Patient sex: F
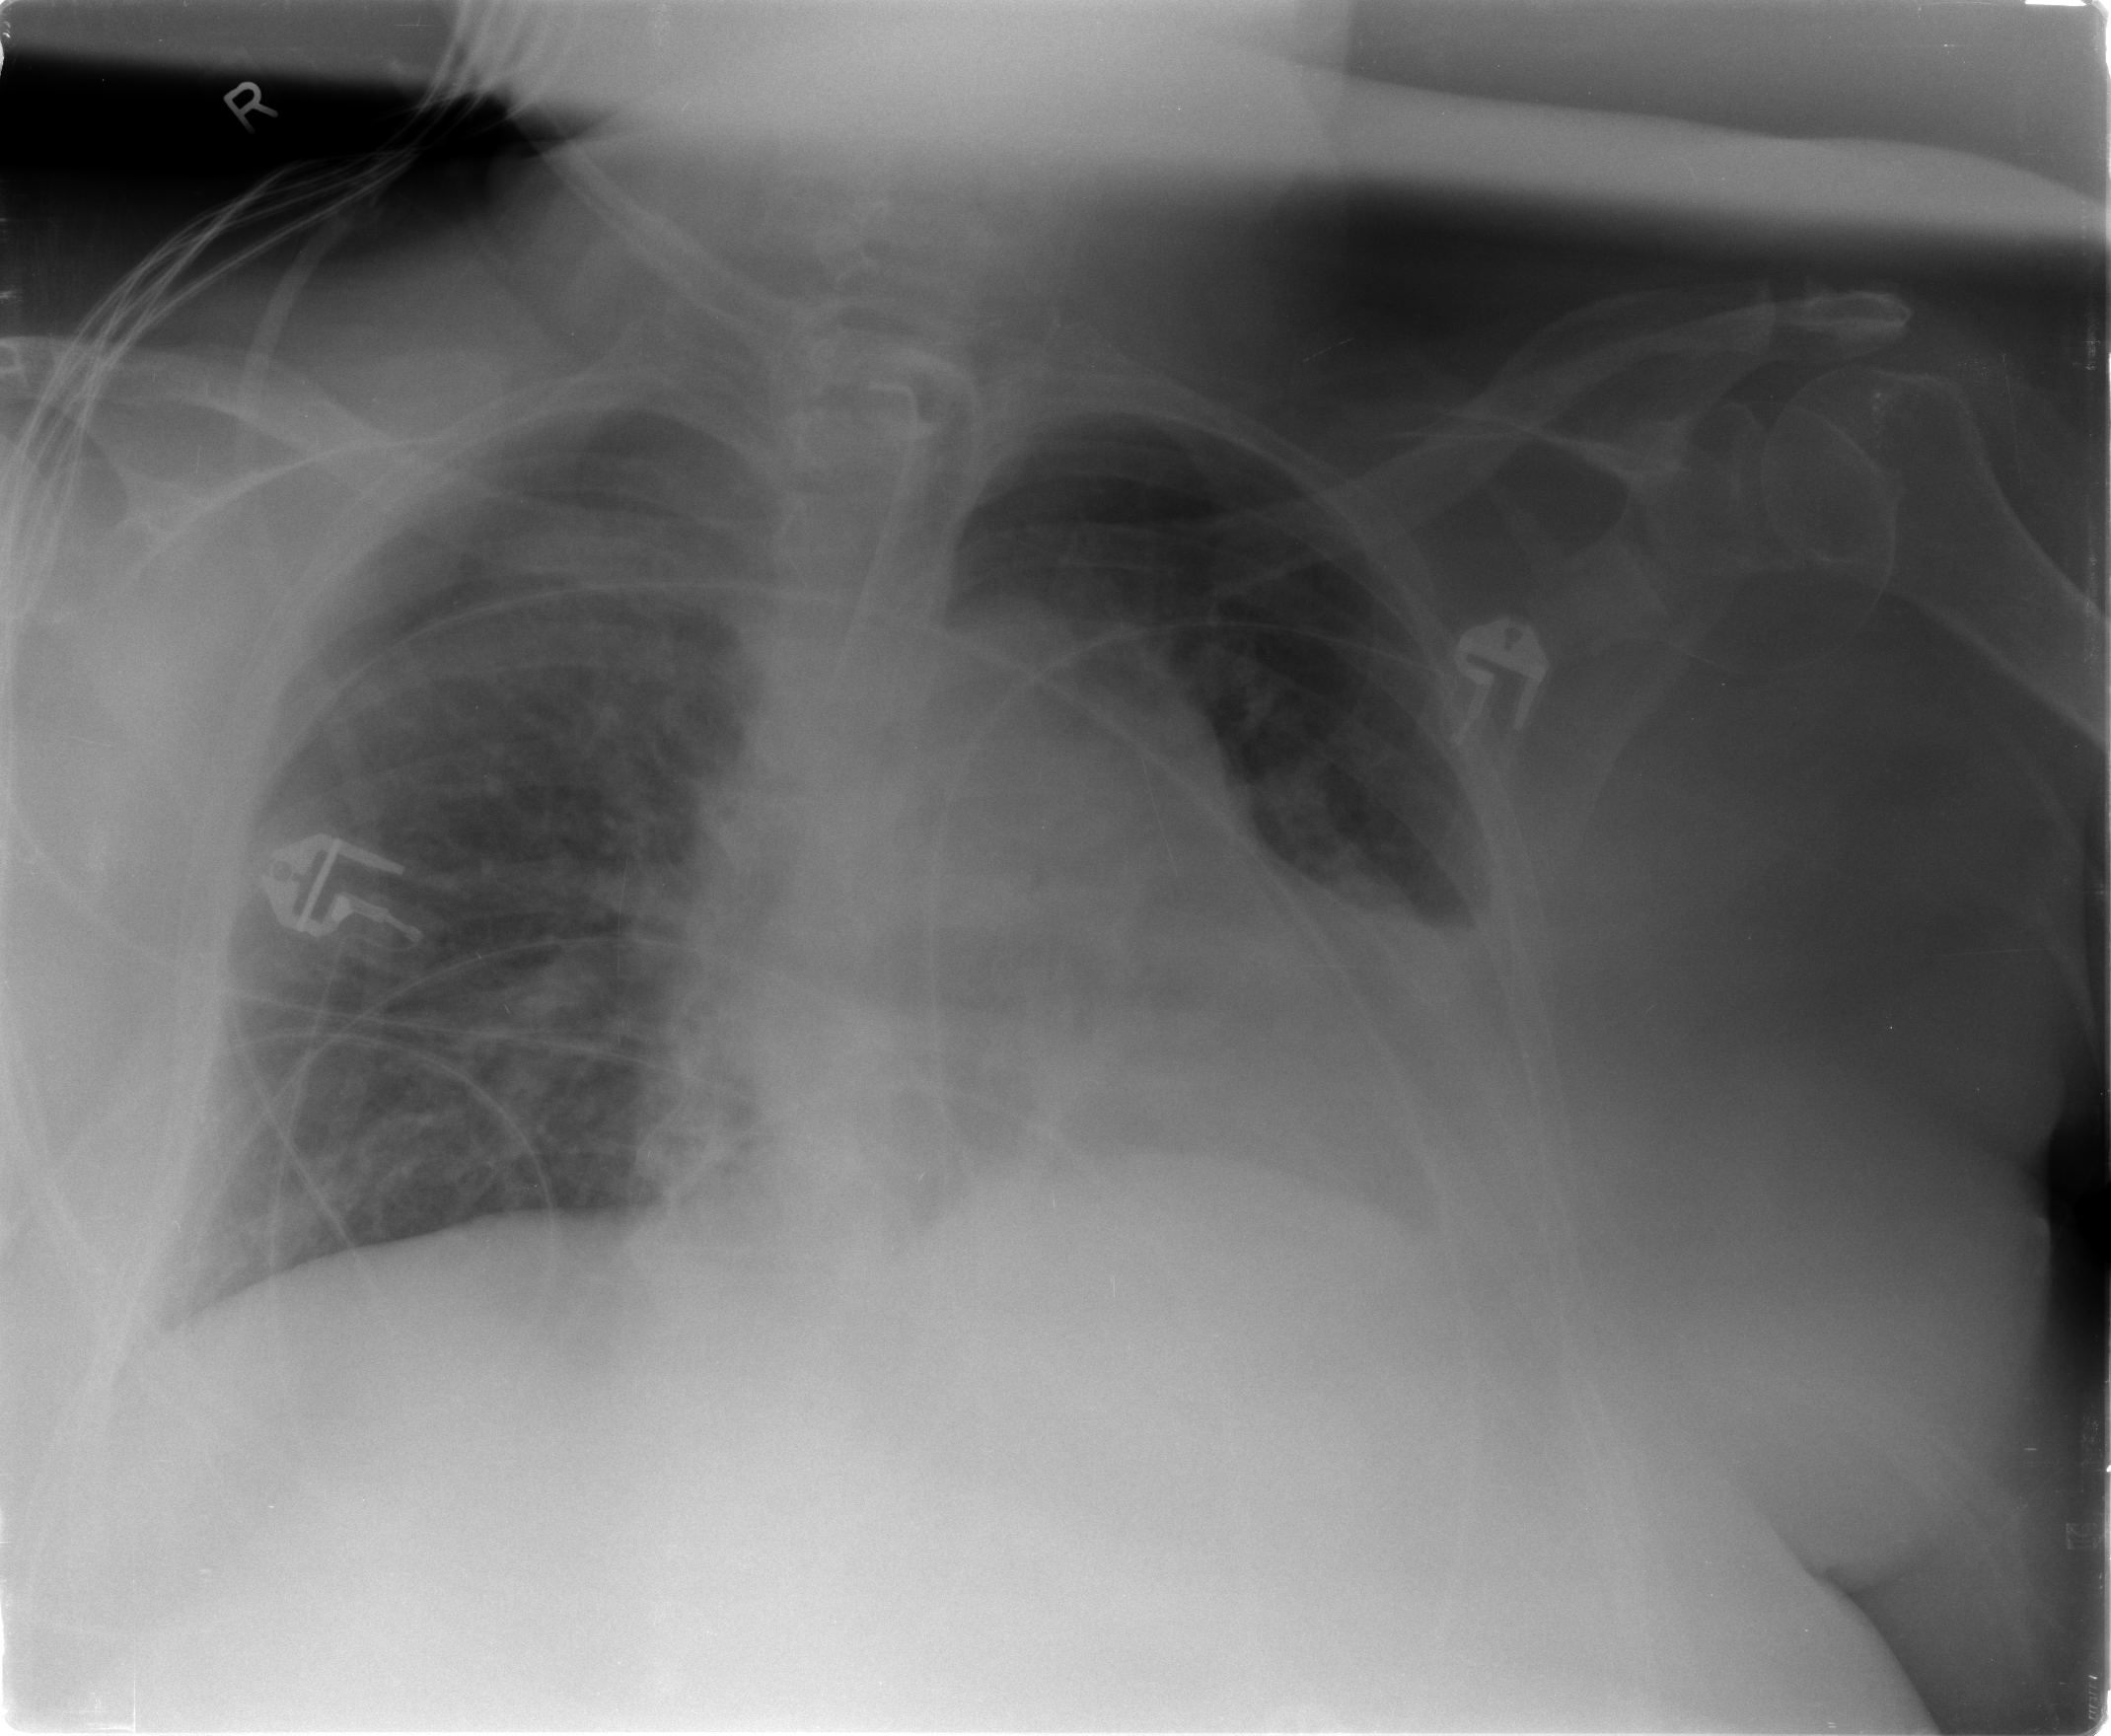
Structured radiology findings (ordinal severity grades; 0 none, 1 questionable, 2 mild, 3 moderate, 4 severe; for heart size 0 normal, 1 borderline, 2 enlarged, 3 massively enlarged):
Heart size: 2
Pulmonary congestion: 2
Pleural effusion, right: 0
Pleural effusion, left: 3
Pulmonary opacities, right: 2
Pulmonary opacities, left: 2
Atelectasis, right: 2
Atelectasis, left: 2